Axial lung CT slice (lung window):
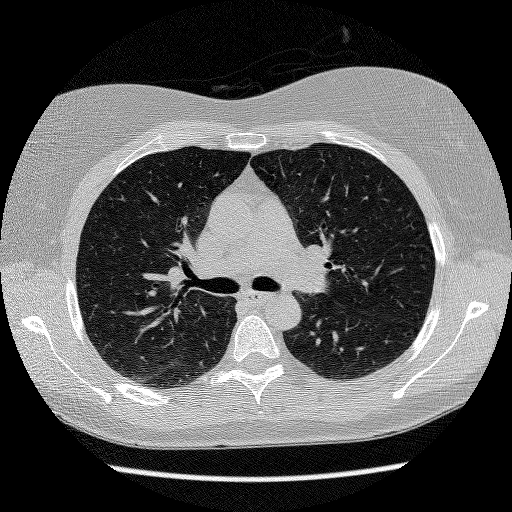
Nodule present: no